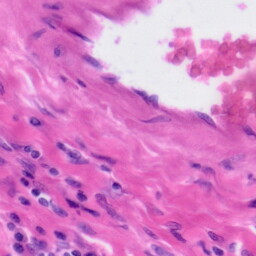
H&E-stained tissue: Tonsil